Field crop: maize
Growth stage: 2
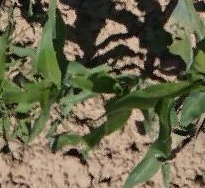
Species: maize